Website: bh-photo
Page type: customer-info-address
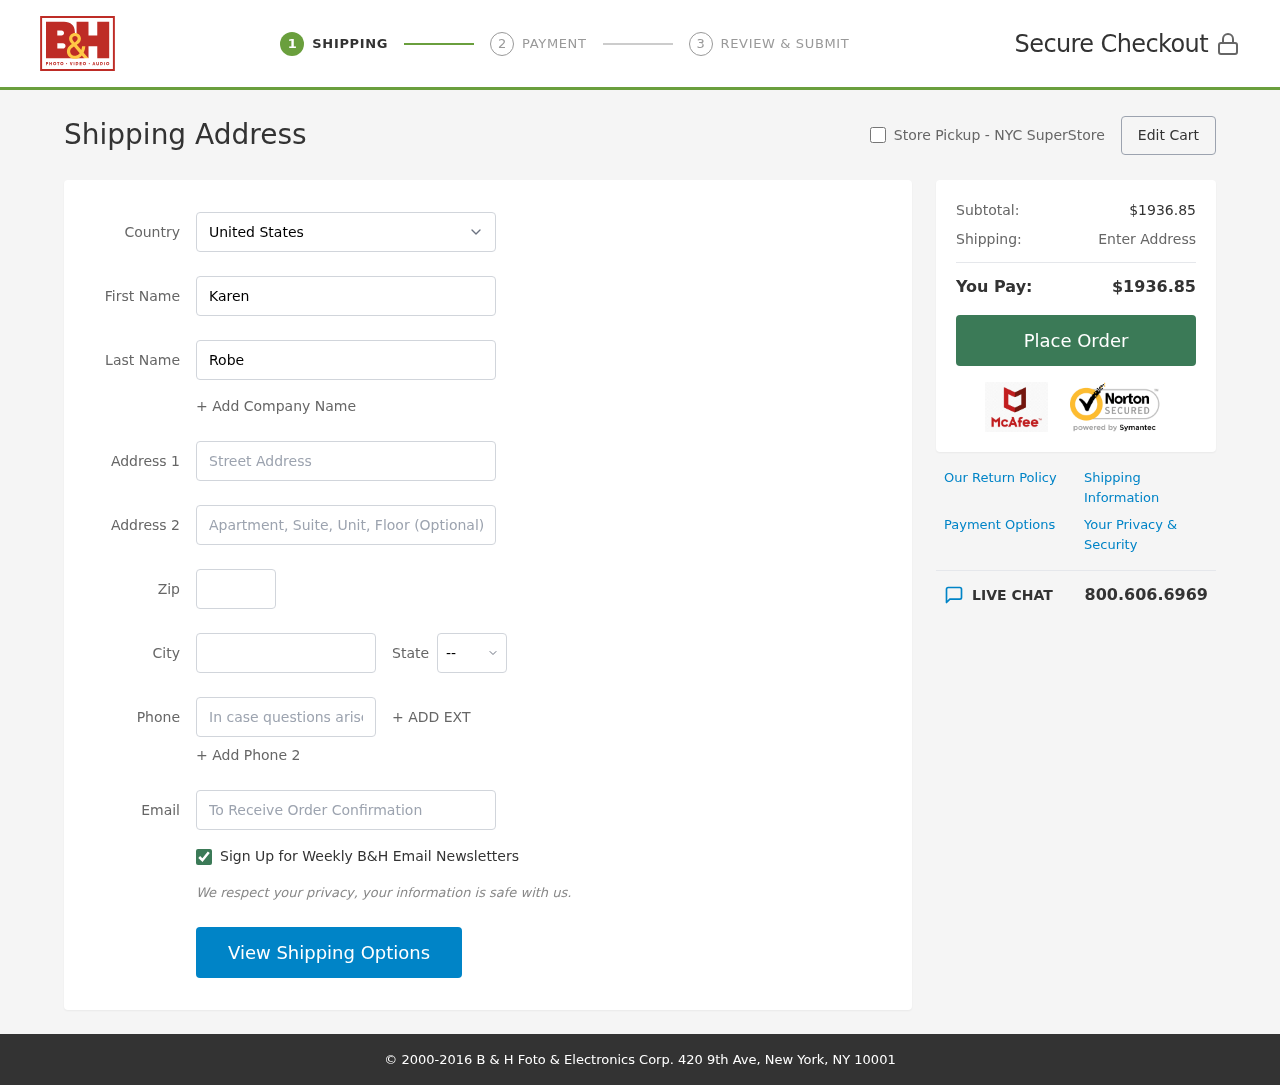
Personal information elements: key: PII_CITY
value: Collierberg
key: PII_COUNTRY
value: United States
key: PII_EMAIL
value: karen.roberts@gmail.com
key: PII_FIRSTNAME
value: Karen
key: PII_LASTNAME
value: Roberts
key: PII_PHONE
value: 9859730239
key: PII_POSTCODE
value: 92492
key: PII_STATE_ABBR
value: NV
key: PII_STREET
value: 685 Brittany Lodge Apt. 758
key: PII_STREET2
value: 34839 Jennifer Common Suite 567
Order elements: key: ORDER_SUBTOTAL
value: $1936.85
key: ORDER_TOTAL
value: $1936.85